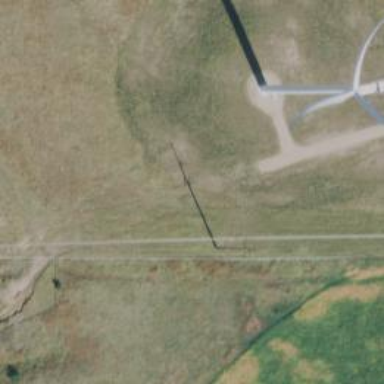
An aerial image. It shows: Power tower.